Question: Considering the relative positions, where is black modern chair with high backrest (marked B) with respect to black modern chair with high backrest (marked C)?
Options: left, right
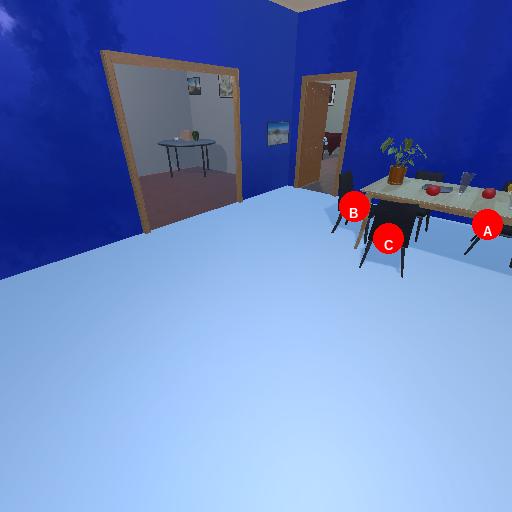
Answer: left